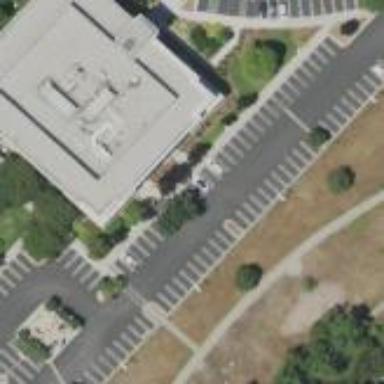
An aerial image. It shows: Office building.